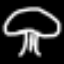
Label: mushroom